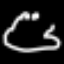
Label: frog